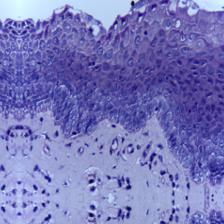
Diagnosis: Normal